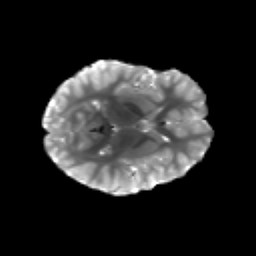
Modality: T2w
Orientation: axial
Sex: female
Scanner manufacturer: siemens
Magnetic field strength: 3 T
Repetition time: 5 s
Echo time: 0.071 s